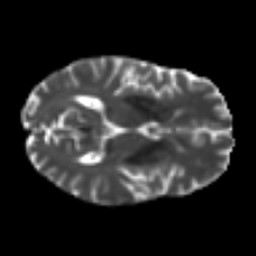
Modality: T2w
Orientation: axial
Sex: male
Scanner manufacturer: ge
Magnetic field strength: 3 T
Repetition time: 7 s
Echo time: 0.08 s